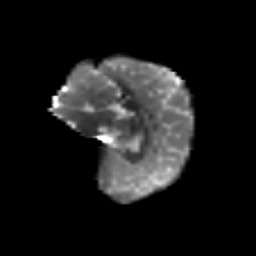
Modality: T2w
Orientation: sagittal
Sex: female
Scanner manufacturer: siemens
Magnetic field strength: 3 T
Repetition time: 5 s
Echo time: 0.071 s